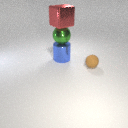
large green metal sphere below large red metal cube